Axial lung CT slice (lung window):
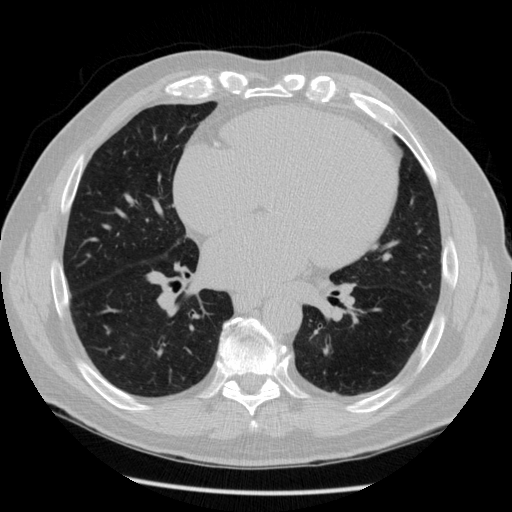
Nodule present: no